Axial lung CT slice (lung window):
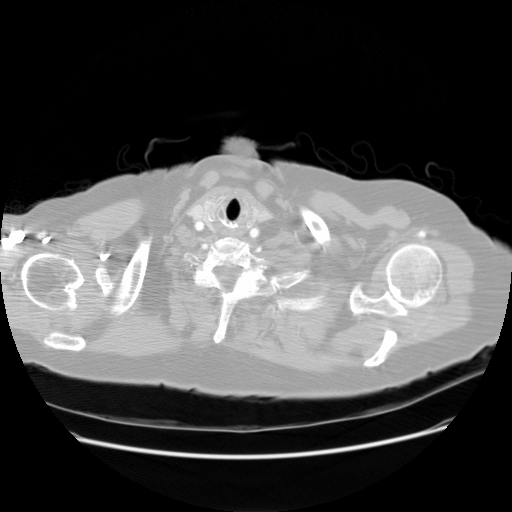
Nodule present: no